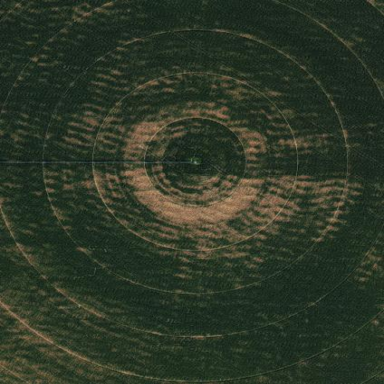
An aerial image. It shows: Farmland with irrigation using center pivot system.